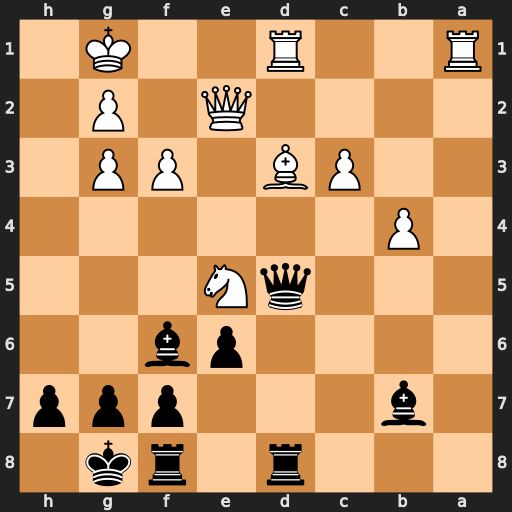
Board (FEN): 3r1rk1/1b3ppp/4pb2/3qN3/1P6/2PB1PP1/4Q1P1/R2R2K1
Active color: b
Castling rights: -
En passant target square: -
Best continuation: Qxe5 Qxe5 Bxe5